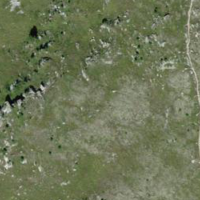
EUNIS habitat code: 26
Species observed at this site:
Jacobaea incana